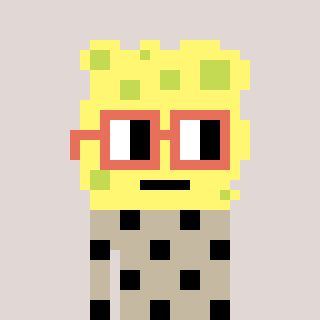
a pixel art character with square orange glasses, a sponge-shaped head and a bege-colored body on a warm background